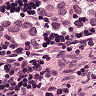
Metastatic tissue present: yes